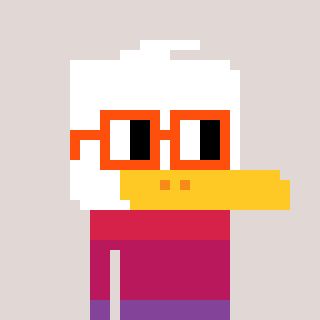
a pixel art character with square orange glasses, a duck-shaped head and a rust-colored body on a warm background